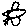
Label: bird